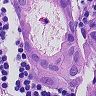
Metastatic tissue present: yes